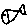
Label: fish